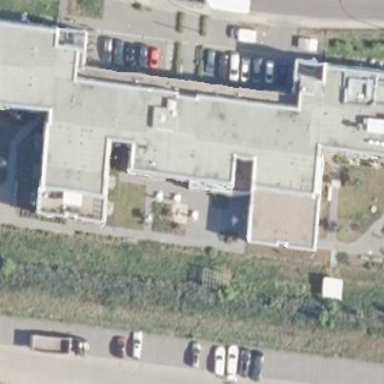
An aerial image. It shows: Part of building is shown in the image.